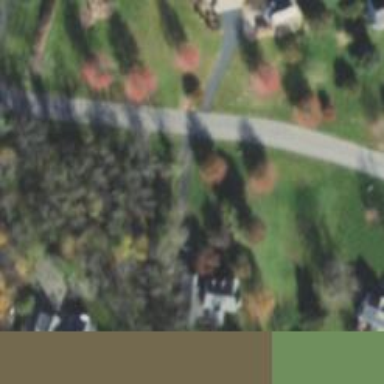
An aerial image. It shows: Driveway.